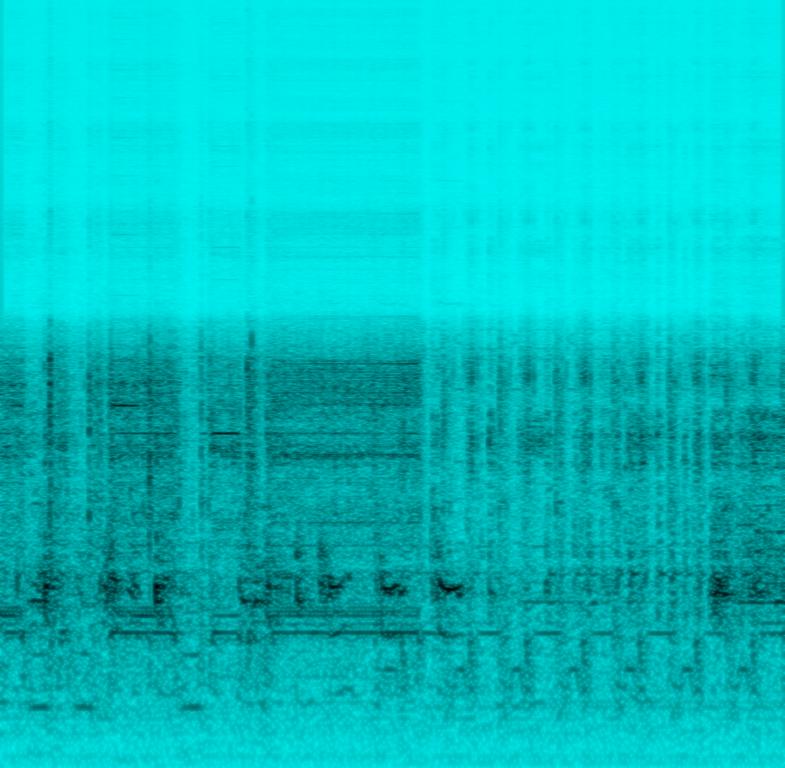
The low quality recording features a printer that produces printing sounds and some muffled music playing in the background, probably on a radio. It is noisy and in mono.